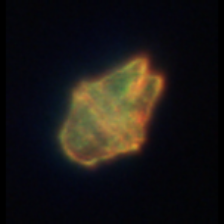
Taxon: Akashiwo
Group: Dinoflagellates